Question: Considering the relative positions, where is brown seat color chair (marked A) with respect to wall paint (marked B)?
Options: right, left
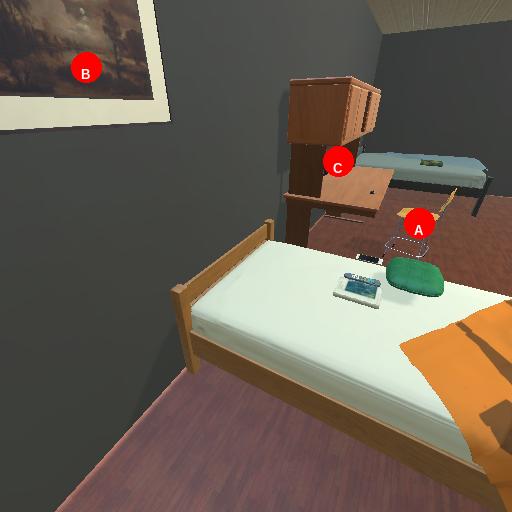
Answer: right